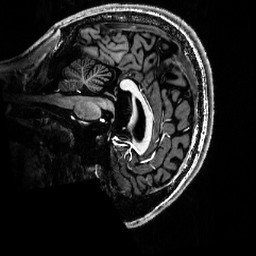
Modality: T1w
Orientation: sagittal
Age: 20
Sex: male
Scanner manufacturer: siemens
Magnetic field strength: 6.98 T
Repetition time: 6 s
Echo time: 0.00299 s